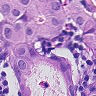
Metastatic tissue present: yes